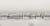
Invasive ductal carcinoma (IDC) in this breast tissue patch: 0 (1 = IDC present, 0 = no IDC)